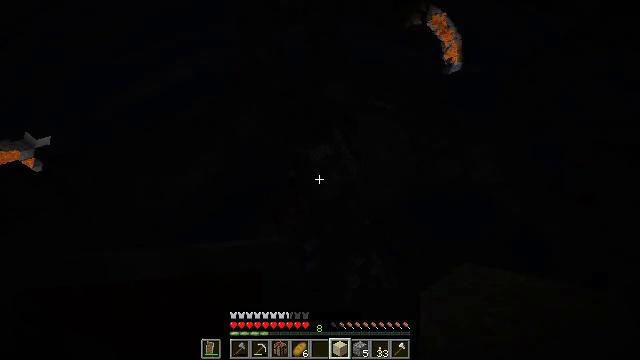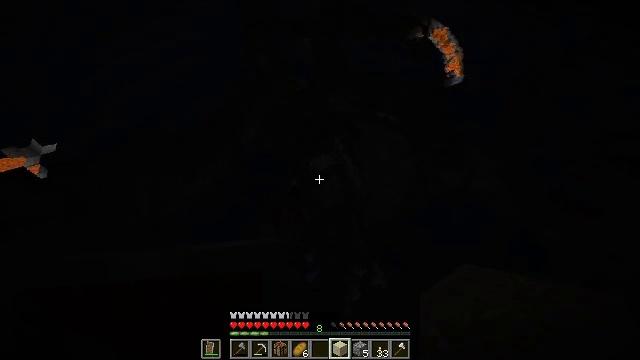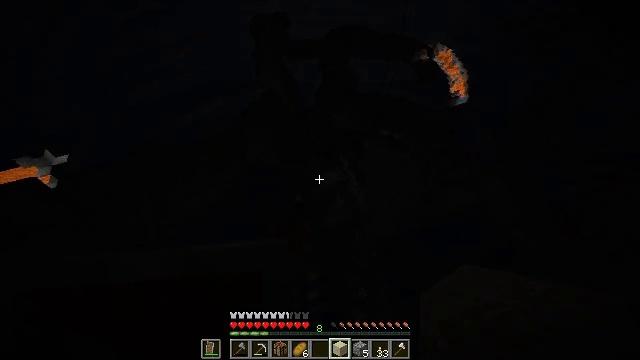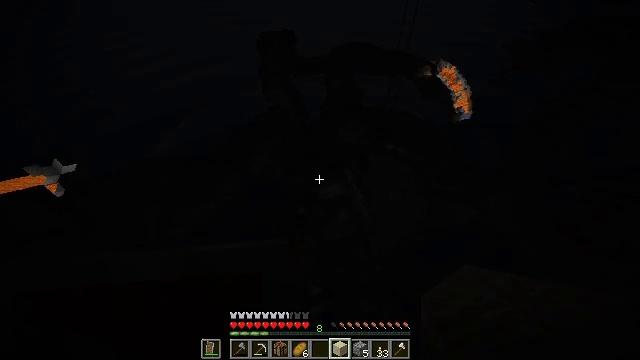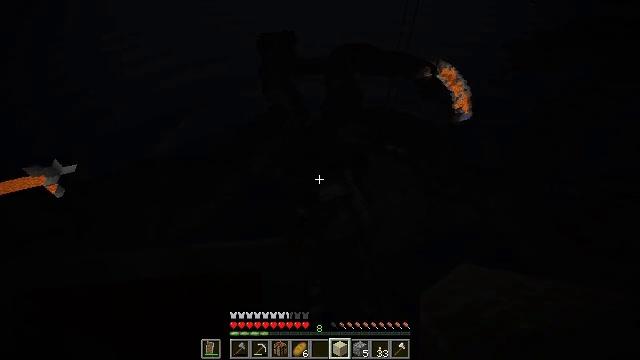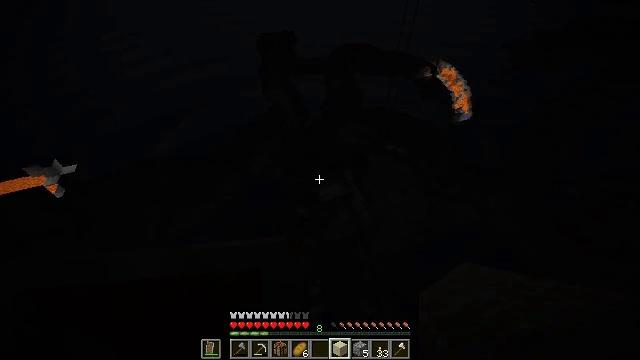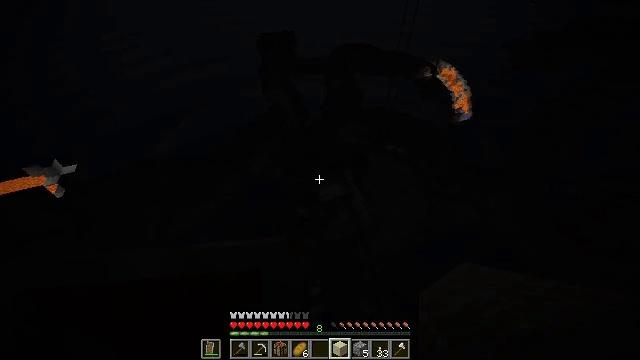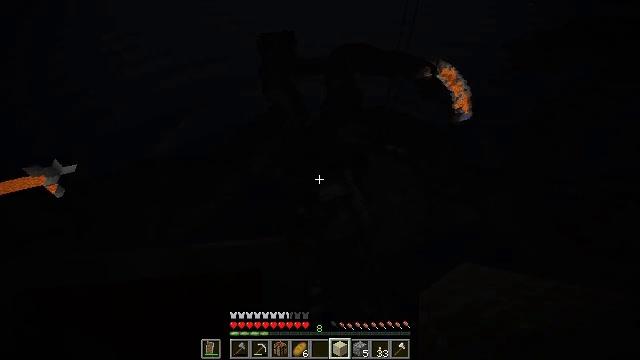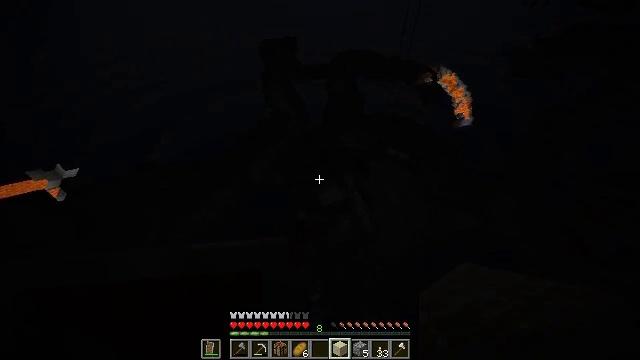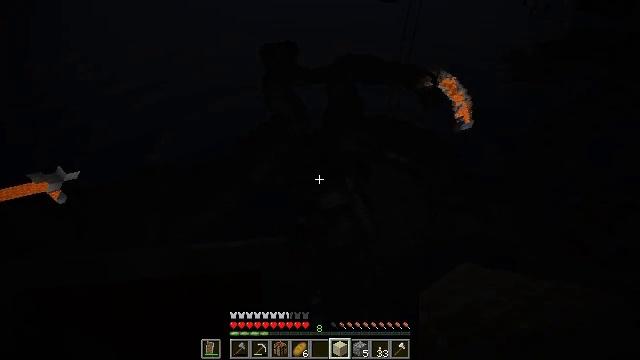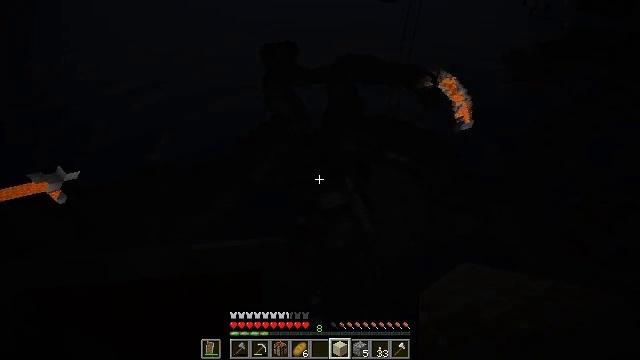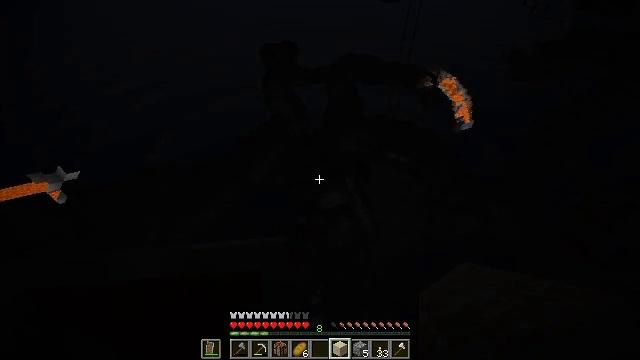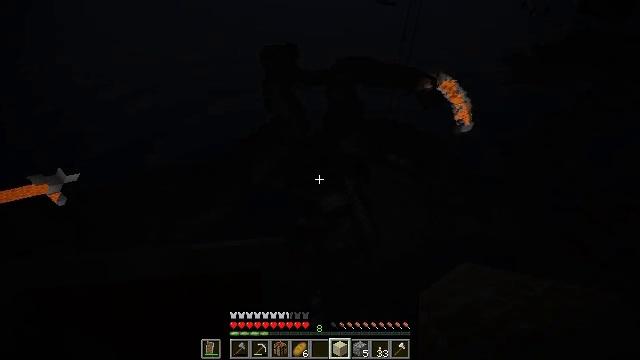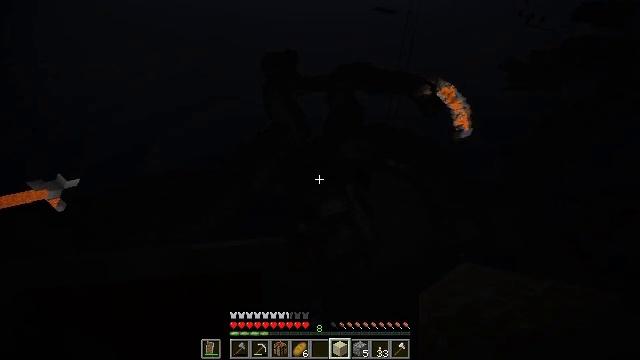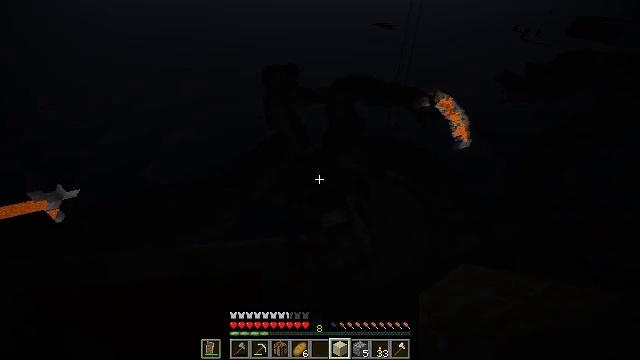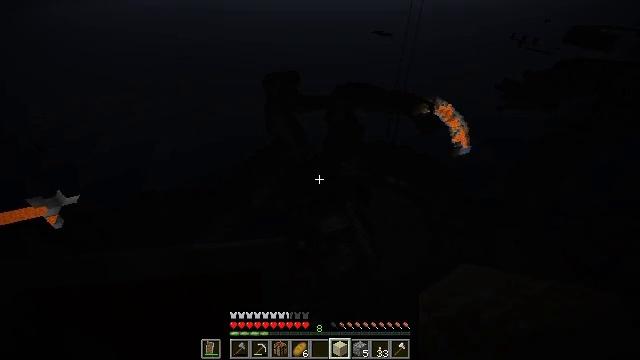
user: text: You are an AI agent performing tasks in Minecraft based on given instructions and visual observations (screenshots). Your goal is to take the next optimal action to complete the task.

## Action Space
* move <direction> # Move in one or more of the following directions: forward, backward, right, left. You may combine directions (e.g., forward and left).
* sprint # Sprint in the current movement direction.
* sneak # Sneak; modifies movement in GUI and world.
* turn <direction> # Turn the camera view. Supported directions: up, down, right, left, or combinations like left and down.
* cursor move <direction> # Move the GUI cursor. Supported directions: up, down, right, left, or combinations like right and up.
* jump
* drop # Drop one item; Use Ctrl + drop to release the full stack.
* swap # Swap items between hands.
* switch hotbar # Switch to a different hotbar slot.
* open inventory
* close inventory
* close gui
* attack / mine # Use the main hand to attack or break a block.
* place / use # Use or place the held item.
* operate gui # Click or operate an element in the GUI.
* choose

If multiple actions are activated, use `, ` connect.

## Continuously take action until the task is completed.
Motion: motion action
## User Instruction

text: Break the composter to recycle it.
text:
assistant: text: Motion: turn up
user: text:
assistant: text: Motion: turn left and up
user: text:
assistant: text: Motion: turn left and up
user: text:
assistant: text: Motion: no_op
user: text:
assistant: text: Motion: no_op
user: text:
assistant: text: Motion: no_op
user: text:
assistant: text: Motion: no_op
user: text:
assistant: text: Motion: turn up
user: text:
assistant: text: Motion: no_op
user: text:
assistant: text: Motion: no_op
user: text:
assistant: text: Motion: no_op
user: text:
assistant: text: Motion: no_op
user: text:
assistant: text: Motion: turn up
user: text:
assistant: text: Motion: turn up
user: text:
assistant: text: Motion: turn up
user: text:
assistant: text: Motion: no_op
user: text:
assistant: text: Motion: no_op
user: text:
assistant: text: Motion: no_op
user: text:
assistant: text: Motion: no_op
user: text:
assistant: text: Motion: no_op
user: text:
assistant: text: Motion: attack / mine
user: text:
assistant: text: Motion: attack / mine
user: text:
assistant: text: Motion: turn left and down, attack / mine
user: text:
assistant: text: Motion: turn left and down, attack / mine
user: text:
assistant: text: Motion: turn left and down, attack / mine
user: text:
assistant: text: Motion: turn left and down, attack / mine
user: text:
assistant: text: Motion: turn left and down, attack / mine
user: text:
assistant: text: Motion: turn left and down, attack / mine
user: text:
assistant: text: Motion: turn down, attack / mine
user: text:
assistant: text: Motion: turn down, attack / mine